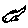
Label: fish